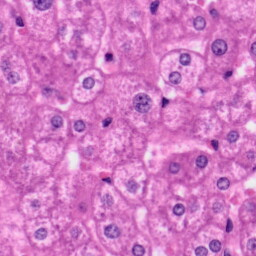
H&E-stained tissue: Liver